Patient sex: M
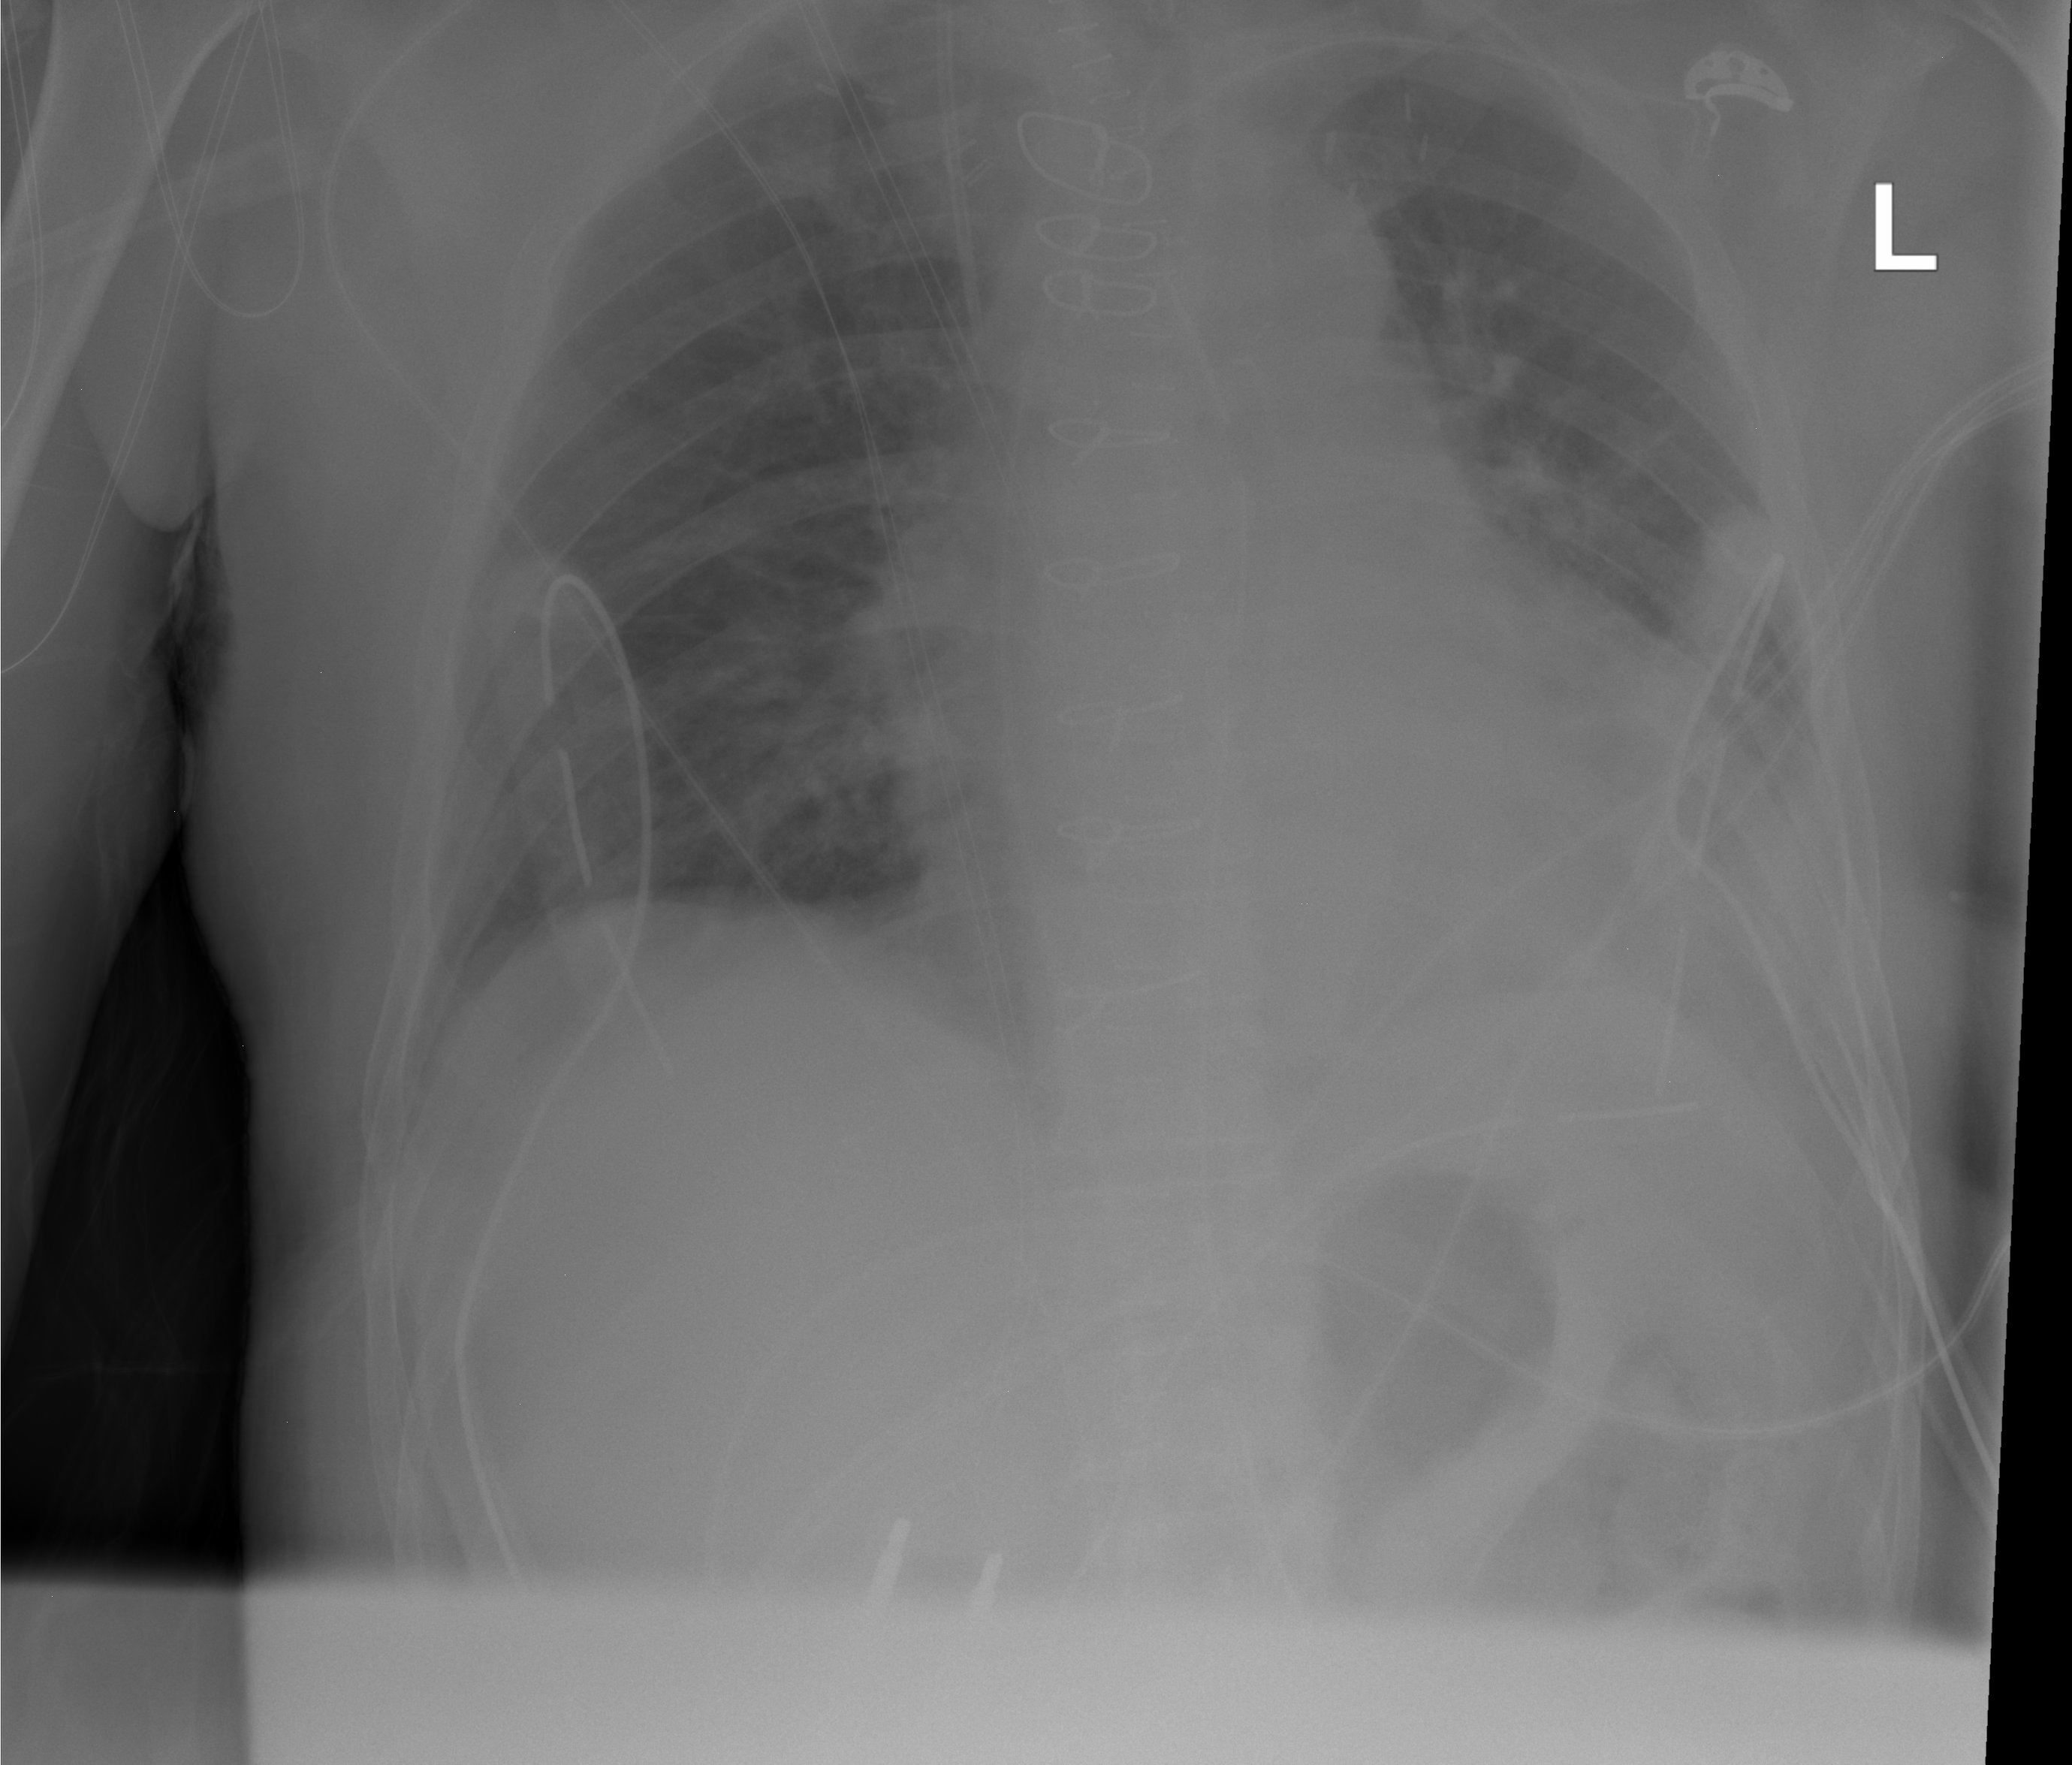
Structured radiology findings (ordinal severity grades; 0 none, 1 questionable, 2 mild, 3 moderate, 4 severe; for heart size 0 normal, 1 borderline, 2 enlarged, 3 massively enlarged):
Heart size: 2
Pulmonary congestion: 2
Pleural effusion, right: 1
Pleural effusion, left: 2
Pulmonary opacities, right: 1
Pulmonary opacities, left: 1
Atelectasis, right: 0
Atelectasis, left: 0